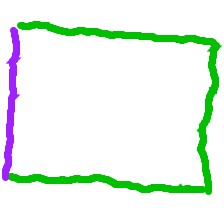
Shape: rectangle